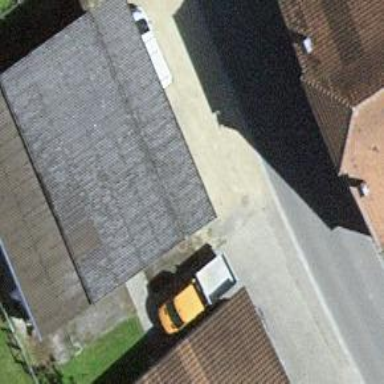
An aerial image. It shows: Stable building.